Interaction volume radius: 10 \u00c5
Interaction volume height: 40 \u00c5
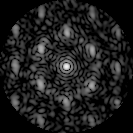
Disorder parameter: 0.573